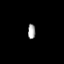
Tissue: prostate
Cell type: Fibroblasts
Senescence score: 0.6914
Nuclear area (px): 110
Mean DAPI intensity: 165.8